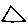
Label: triangle